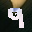
Label: 9